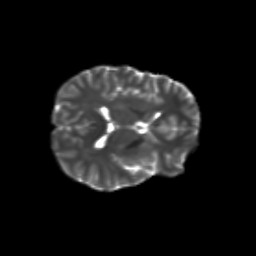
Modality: T2w
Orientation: axial
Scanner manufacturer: siemens
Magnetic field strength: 3 T
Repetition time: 9.2 s
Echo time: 0.084 s